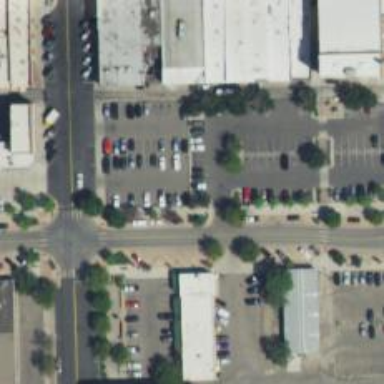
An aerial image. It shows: Parking space.